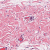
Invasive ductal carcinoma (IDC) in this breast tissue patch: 0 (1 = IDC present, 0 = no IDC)